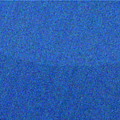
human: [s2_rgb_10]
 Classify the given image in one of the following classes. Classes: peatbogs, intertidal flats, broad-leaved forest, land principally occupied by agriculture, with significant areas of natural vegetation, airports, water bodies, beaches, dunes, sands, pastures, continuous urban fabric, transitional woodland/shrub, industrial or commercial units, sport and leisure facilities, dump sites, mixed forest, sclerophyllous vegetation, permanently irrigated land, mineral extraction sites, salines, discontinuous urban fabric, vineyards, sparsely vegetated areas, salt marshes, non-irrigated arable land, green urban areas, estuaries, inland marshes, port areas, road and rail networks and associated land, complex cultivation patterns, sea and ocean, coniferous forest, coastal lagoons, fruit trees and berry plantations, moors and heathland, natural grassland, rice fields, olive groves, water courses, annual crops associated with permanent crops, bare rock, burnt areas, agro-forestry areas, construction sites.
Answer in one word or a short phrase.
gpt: water bodies